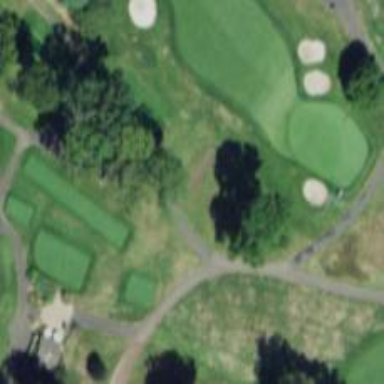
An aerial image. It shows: Pathway for golfing.